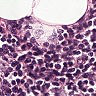
Metastatic tissue present: no